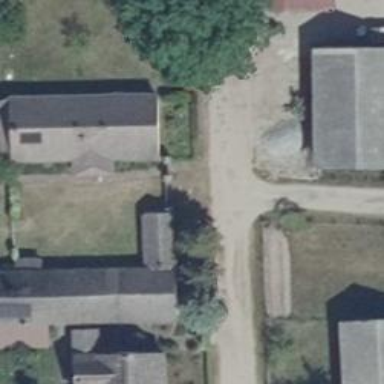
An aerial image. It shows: Residential road with compacted surface.